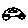
Label: car